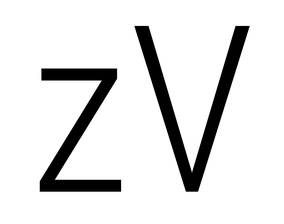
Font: Roboto_Condensed_Light